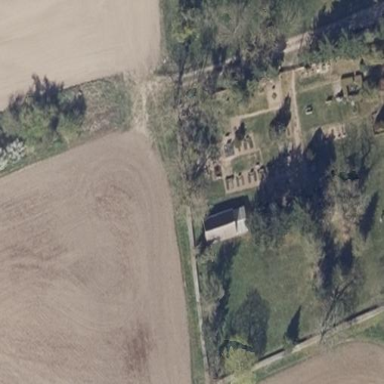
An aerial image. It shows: Cemetery.